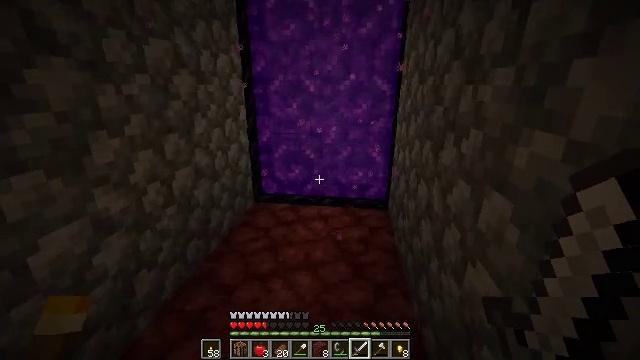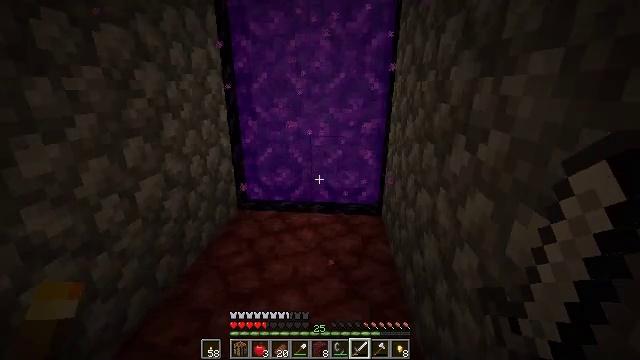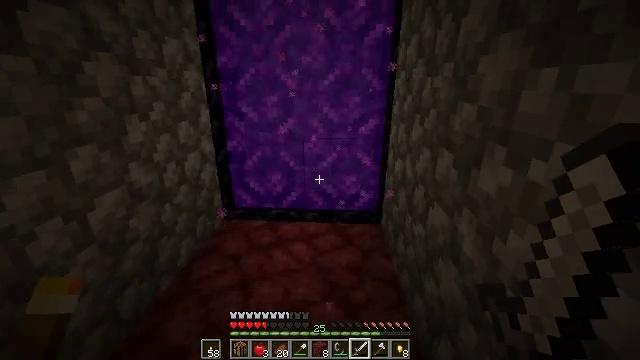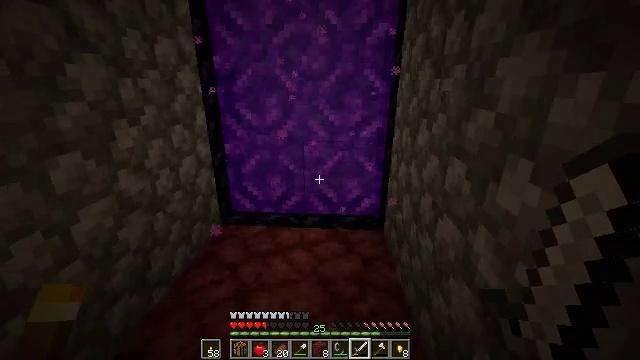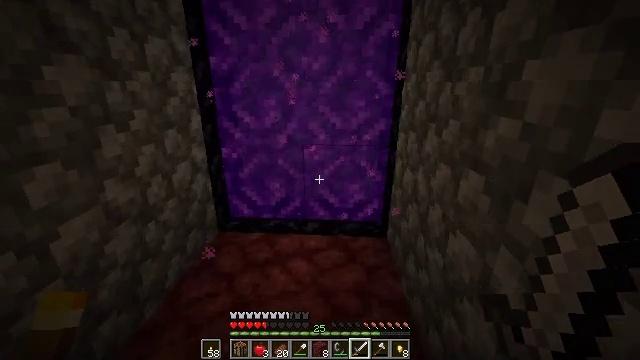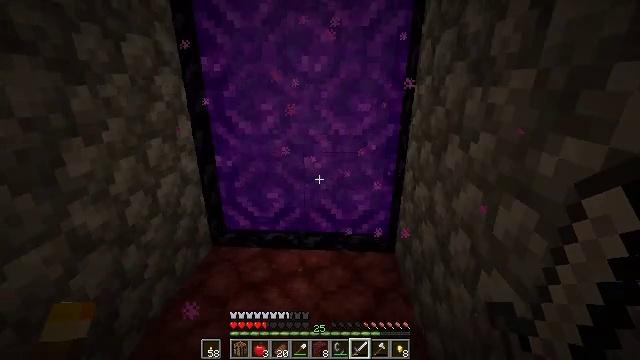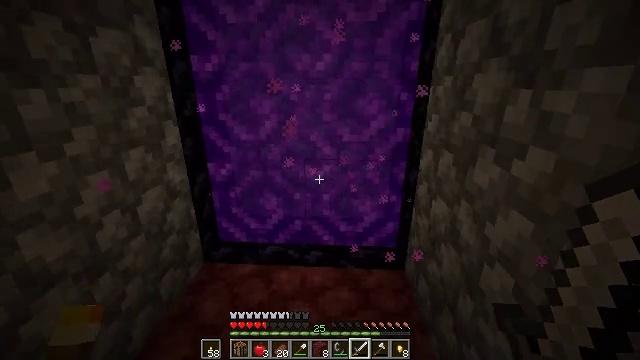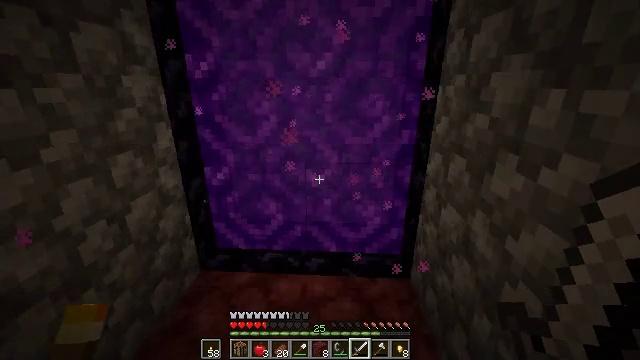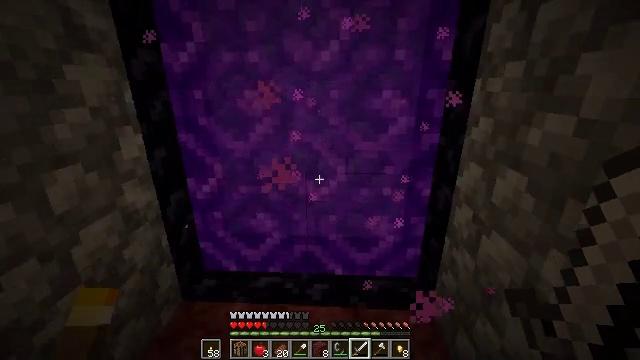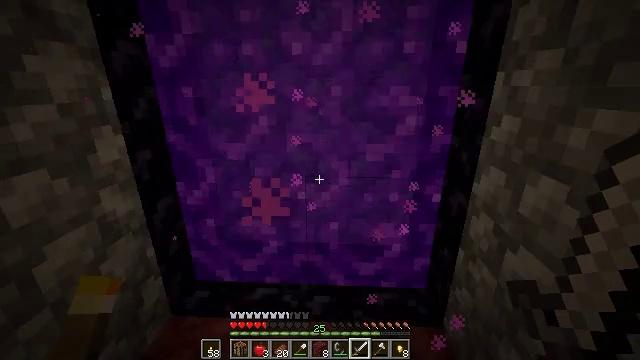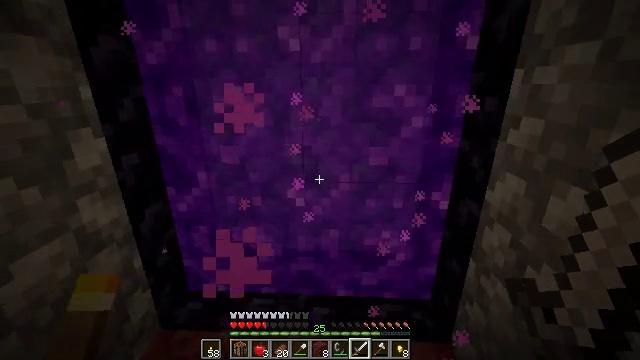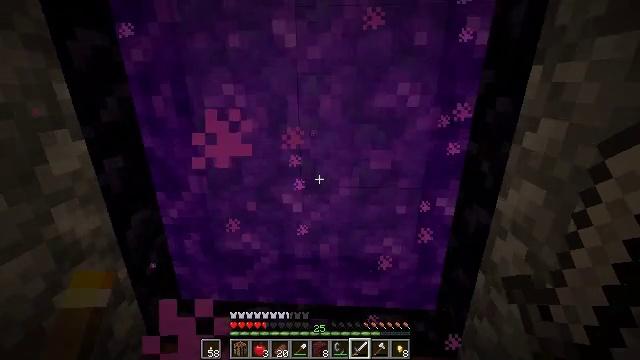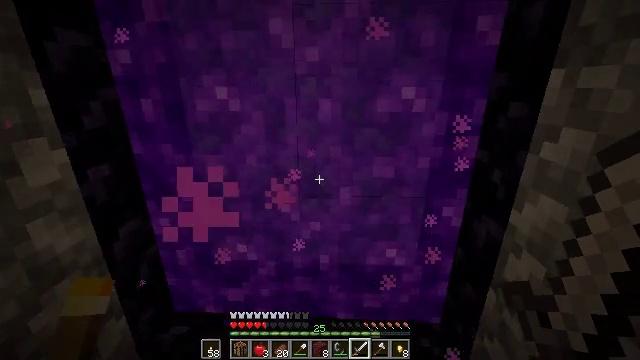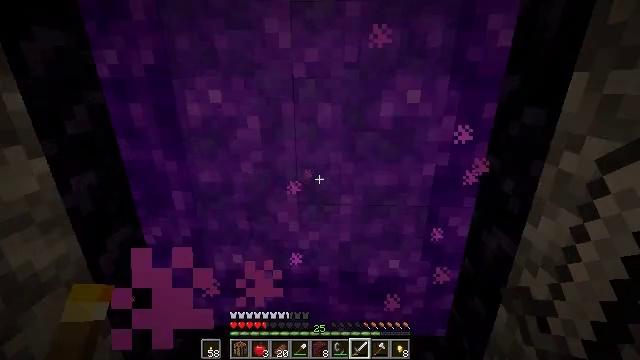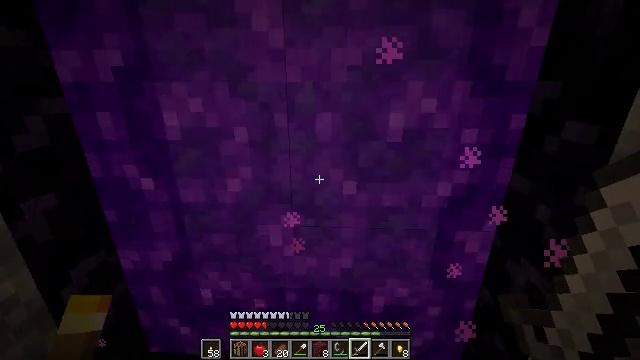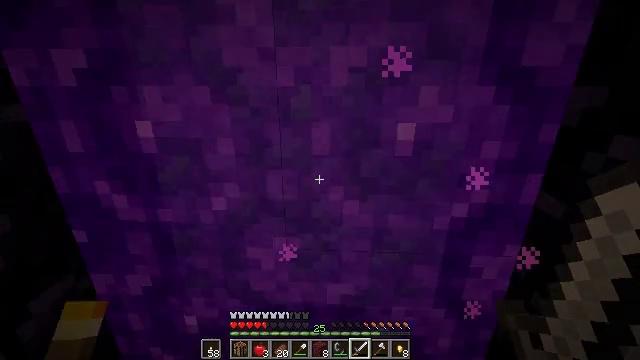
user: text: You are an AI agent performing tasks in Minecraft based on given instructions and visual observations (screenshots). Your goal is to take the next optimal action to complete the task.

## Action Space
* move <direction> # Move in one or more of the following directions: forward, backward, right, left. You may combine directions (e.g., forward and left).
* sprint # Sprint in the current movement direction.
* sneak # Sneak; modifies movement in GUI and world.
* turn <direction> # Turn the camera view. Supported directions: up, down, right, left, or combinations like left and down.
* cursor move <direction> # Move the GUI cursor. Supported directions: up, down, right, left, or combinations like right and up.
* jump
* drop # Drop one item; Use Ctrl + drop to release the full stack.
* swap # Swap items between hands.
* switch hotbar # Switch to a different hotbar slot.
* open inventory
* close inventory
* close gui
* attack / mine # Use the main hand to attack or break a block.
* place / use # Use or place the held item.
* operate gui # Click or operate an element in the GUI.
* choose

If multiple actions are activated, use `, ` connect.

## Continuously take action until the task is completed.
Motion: motion action
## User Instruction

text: Create a diamond sword using the crafting table.
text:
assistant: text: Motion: move forward, turn right
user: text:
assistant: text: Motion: move forward, turn right
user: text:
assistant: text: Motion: move forward
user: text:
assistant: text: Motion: move forward
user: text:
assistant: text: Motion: move forward
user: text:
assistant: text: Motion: move forward
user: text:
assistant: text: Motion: move forward
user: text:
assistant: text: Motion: move forward
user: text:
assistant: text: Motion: move forward
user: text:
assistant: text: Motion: no_op
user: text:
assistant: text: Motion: no_op
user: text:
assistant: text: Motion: move forward
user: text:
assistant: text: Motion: move forward
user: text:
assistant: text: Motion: move forward
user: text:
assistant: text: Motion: move forward
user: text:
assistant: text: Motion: move forward
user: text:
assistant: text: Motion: move forward
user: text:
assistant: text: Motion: move forward, turn right and down
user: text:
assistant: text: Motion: move left, turn right
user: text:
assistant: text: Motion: move left, turn right
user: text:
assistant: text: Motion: move left, turn right
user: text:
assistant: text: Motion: turn right
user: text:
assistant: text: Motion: turn right and up
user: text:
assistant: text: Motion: turn right
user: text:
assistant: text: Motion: no_op
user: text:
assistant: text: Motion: no_op
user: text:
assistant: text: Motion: no_op
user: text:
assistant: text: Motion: move back
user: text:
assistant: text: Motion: move back
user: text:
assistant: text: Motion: move back